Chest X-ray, PA view. Patient: 74 years old, sex M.
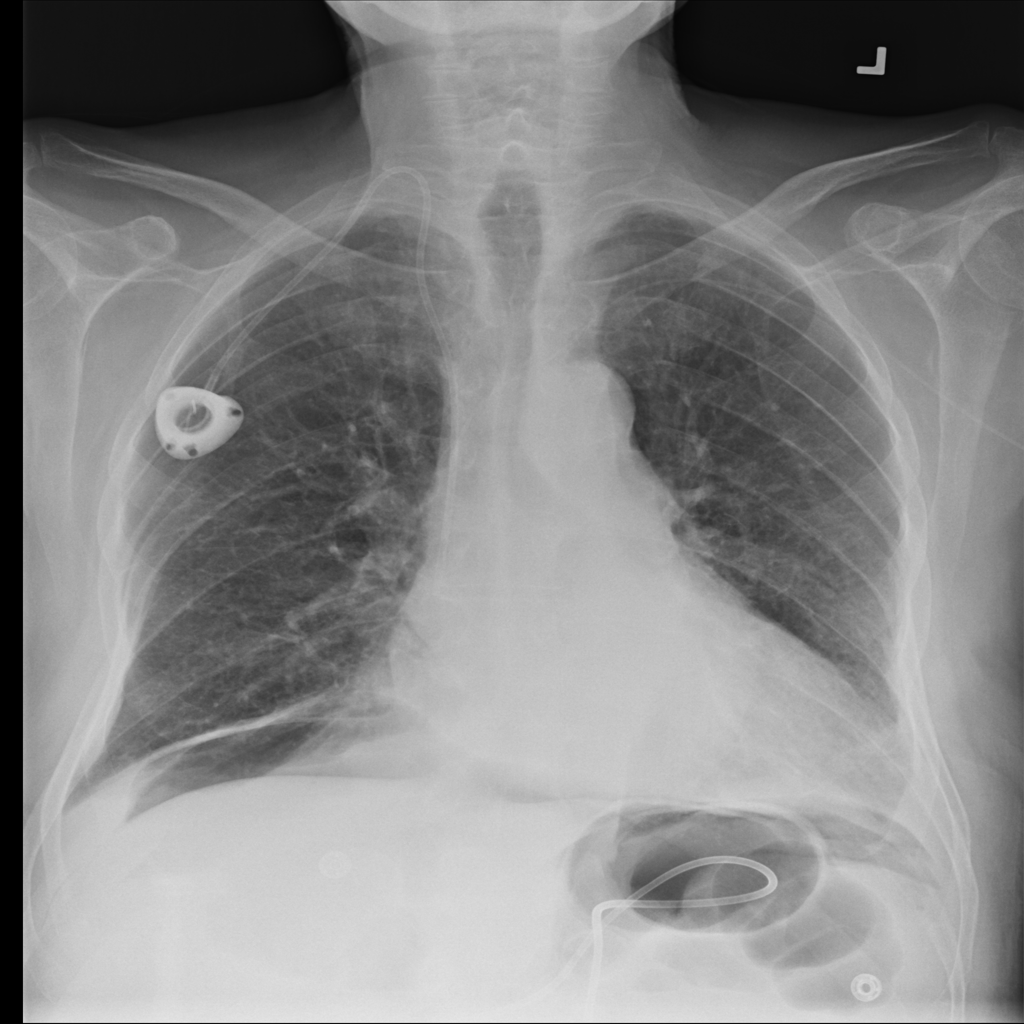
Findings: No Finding